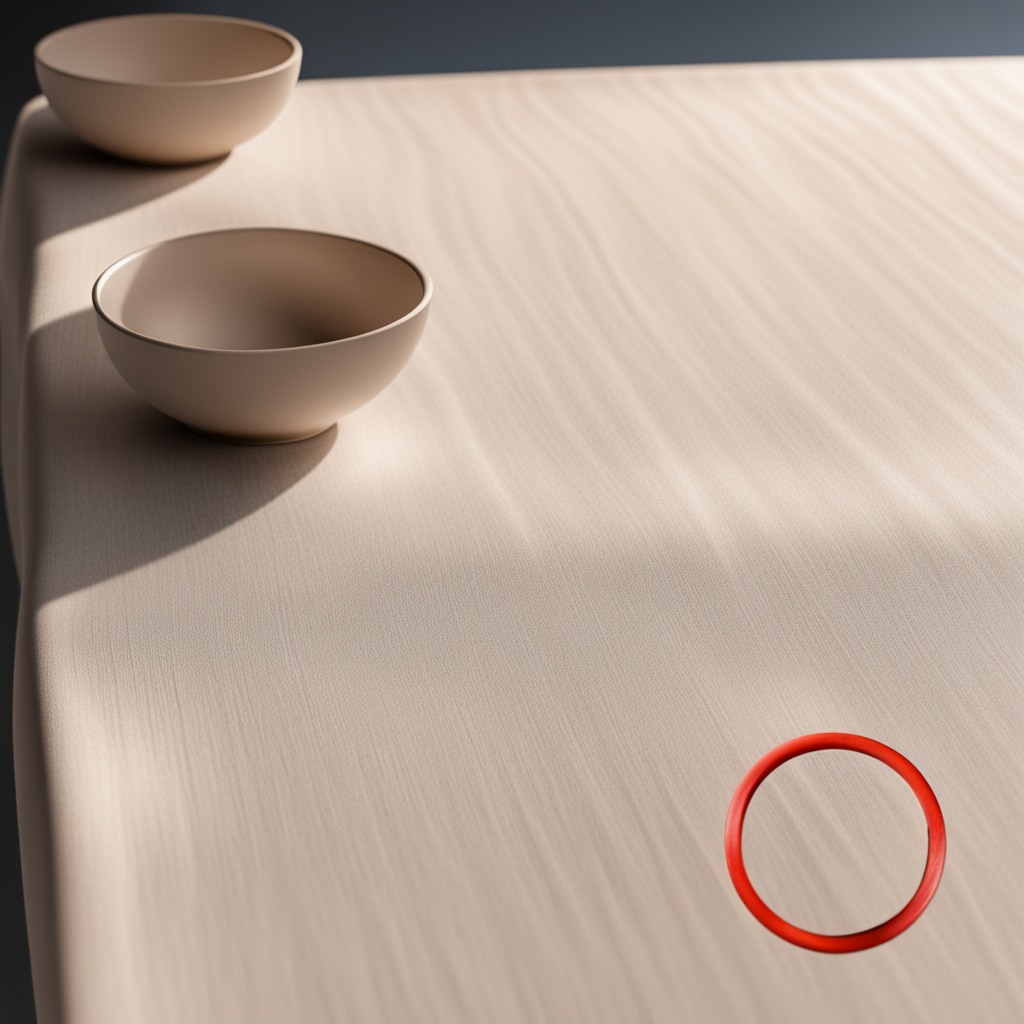
A rubber O-ring is lying on the wooden table.